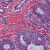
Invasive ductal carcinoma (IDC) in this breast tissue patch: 1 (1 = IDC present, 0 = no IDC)